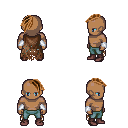
a pixel art fantasy rpg character, male body template, human, dark skin, brown tattered cape, teal pants, brown long mohawk hairstyle, white cloth bracers, maroon shoes, four views (front, back, left, right), 2x2 character sprite sheet, small pixel art, hard edges, no anti-aliasing